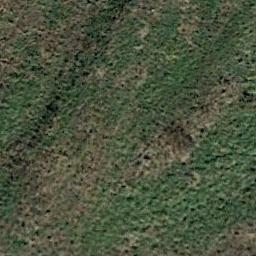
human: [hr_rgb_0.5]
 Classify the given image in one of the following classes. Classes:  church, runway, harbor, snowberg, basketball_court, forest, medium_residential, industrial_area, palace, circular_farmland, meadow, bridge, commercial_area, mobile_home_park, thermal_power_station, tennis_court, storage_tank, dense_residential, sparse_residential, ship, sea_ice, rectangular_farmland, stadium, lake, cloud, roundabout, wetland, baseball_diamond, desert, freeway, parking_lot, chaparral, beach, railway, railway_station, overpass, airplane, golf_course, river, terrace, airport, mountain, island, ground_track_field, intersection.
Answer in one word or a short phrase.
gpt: meadow